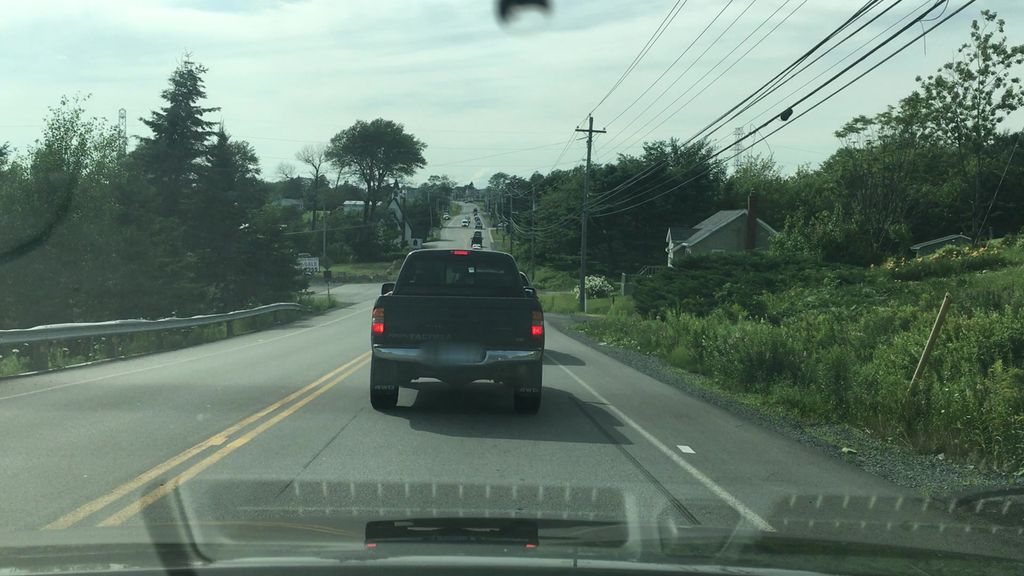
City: halifax